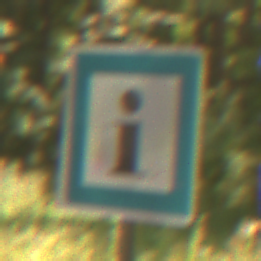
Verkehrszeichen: Informationsstelle
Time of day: Midday
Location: Outdoor (Nature)
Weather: PartlyCloudy
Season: NotSpecified
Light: Natural